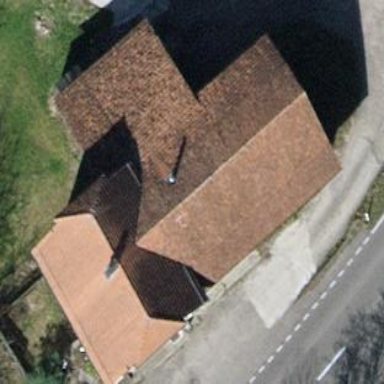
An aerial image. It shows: Farm building with half-hipped roof shape.